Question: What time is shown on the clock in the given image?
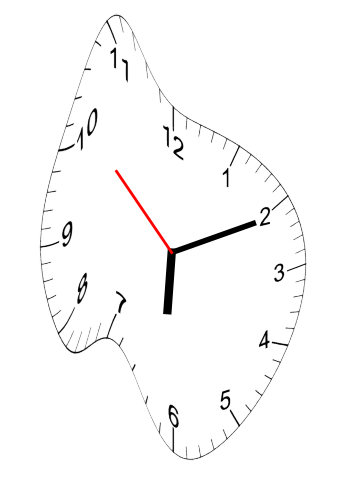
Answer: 06:10:52